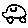
Label: car